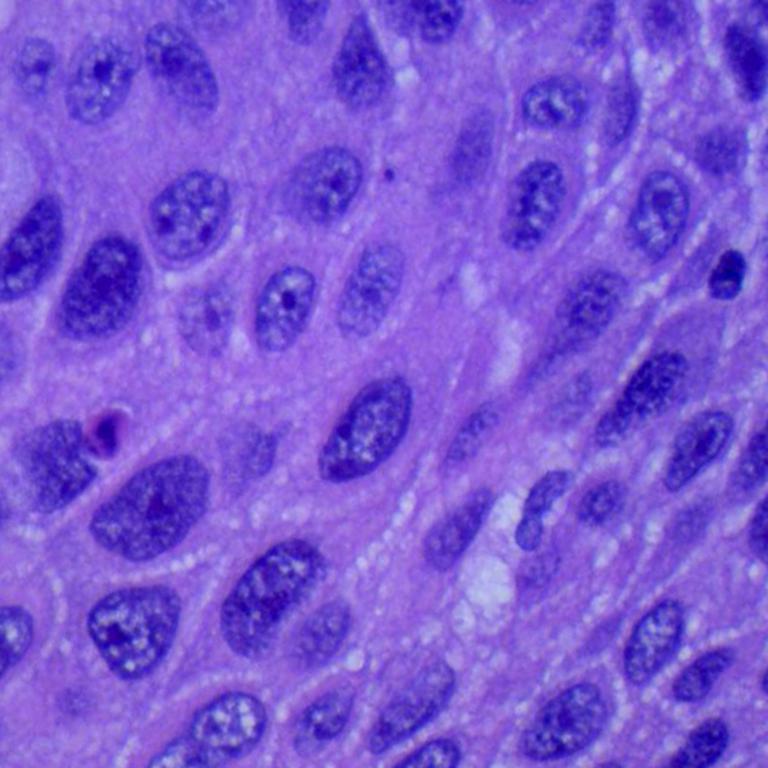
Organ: lung
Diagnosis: squamous carcinomas